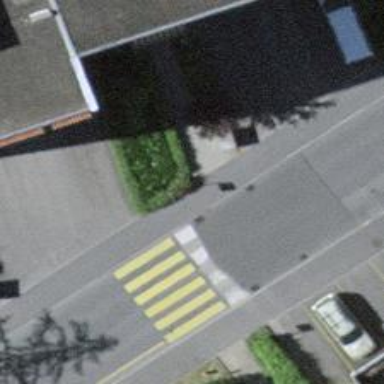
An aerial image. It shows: Kerb barrier.